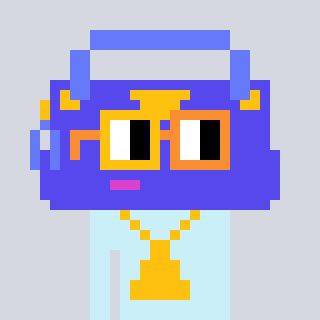
a pixel art character with square yellow and orange glasses, a bag-shaped head and a cold-colored body on a cool background